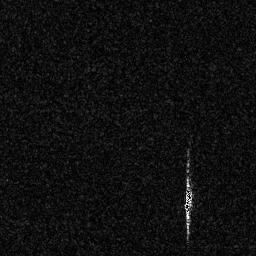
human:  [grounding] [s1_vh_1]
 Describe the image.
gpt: In the satellite image, there is  <ref>1 small ship </ref> <box>[[71, 72, 75, 82, 0]]</box> located at bottom right.